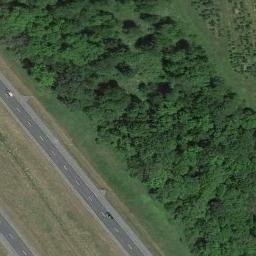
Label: freeway